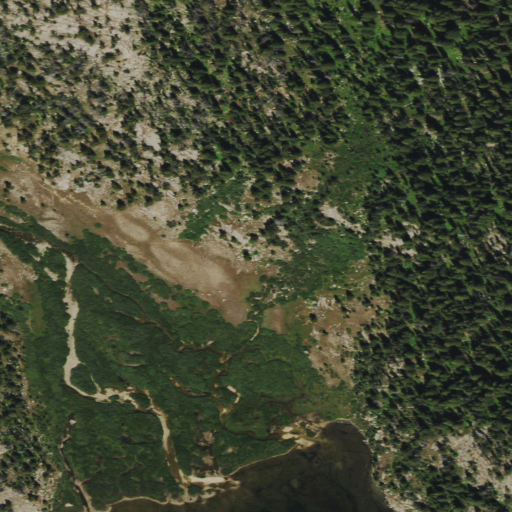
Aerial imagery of valley in Wyoming named North Fork Canyon containing evergreen forest, shrub, woody wetlands, deciduous forest, and open water